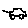
Label: car